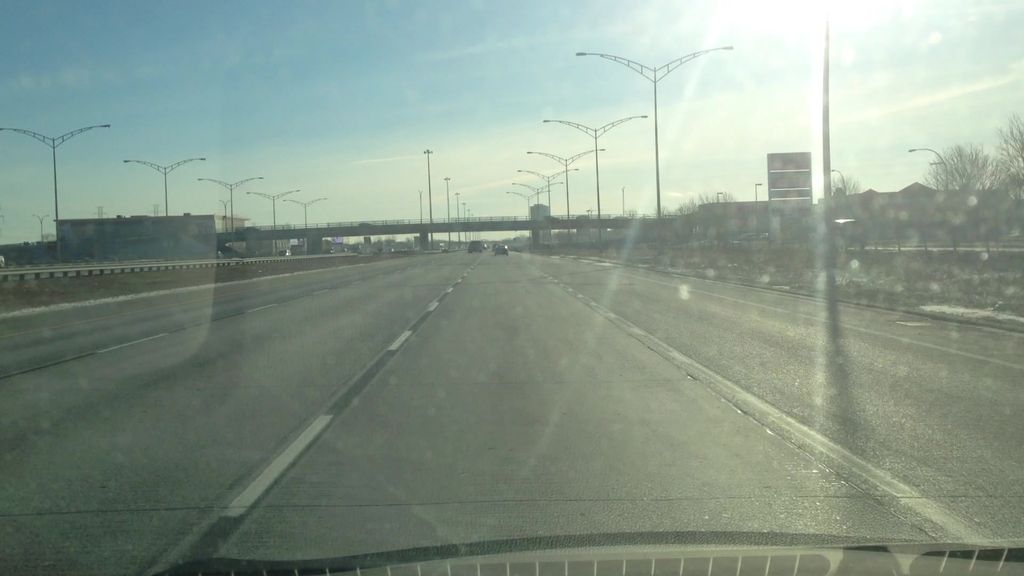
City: montreal